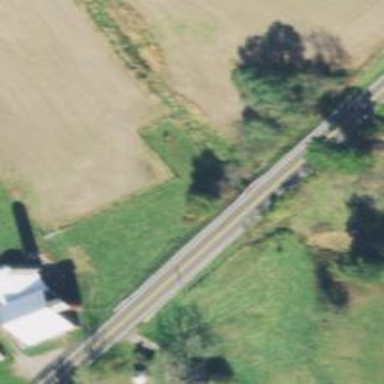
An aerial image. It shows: Culvert tunnel.